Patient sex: M
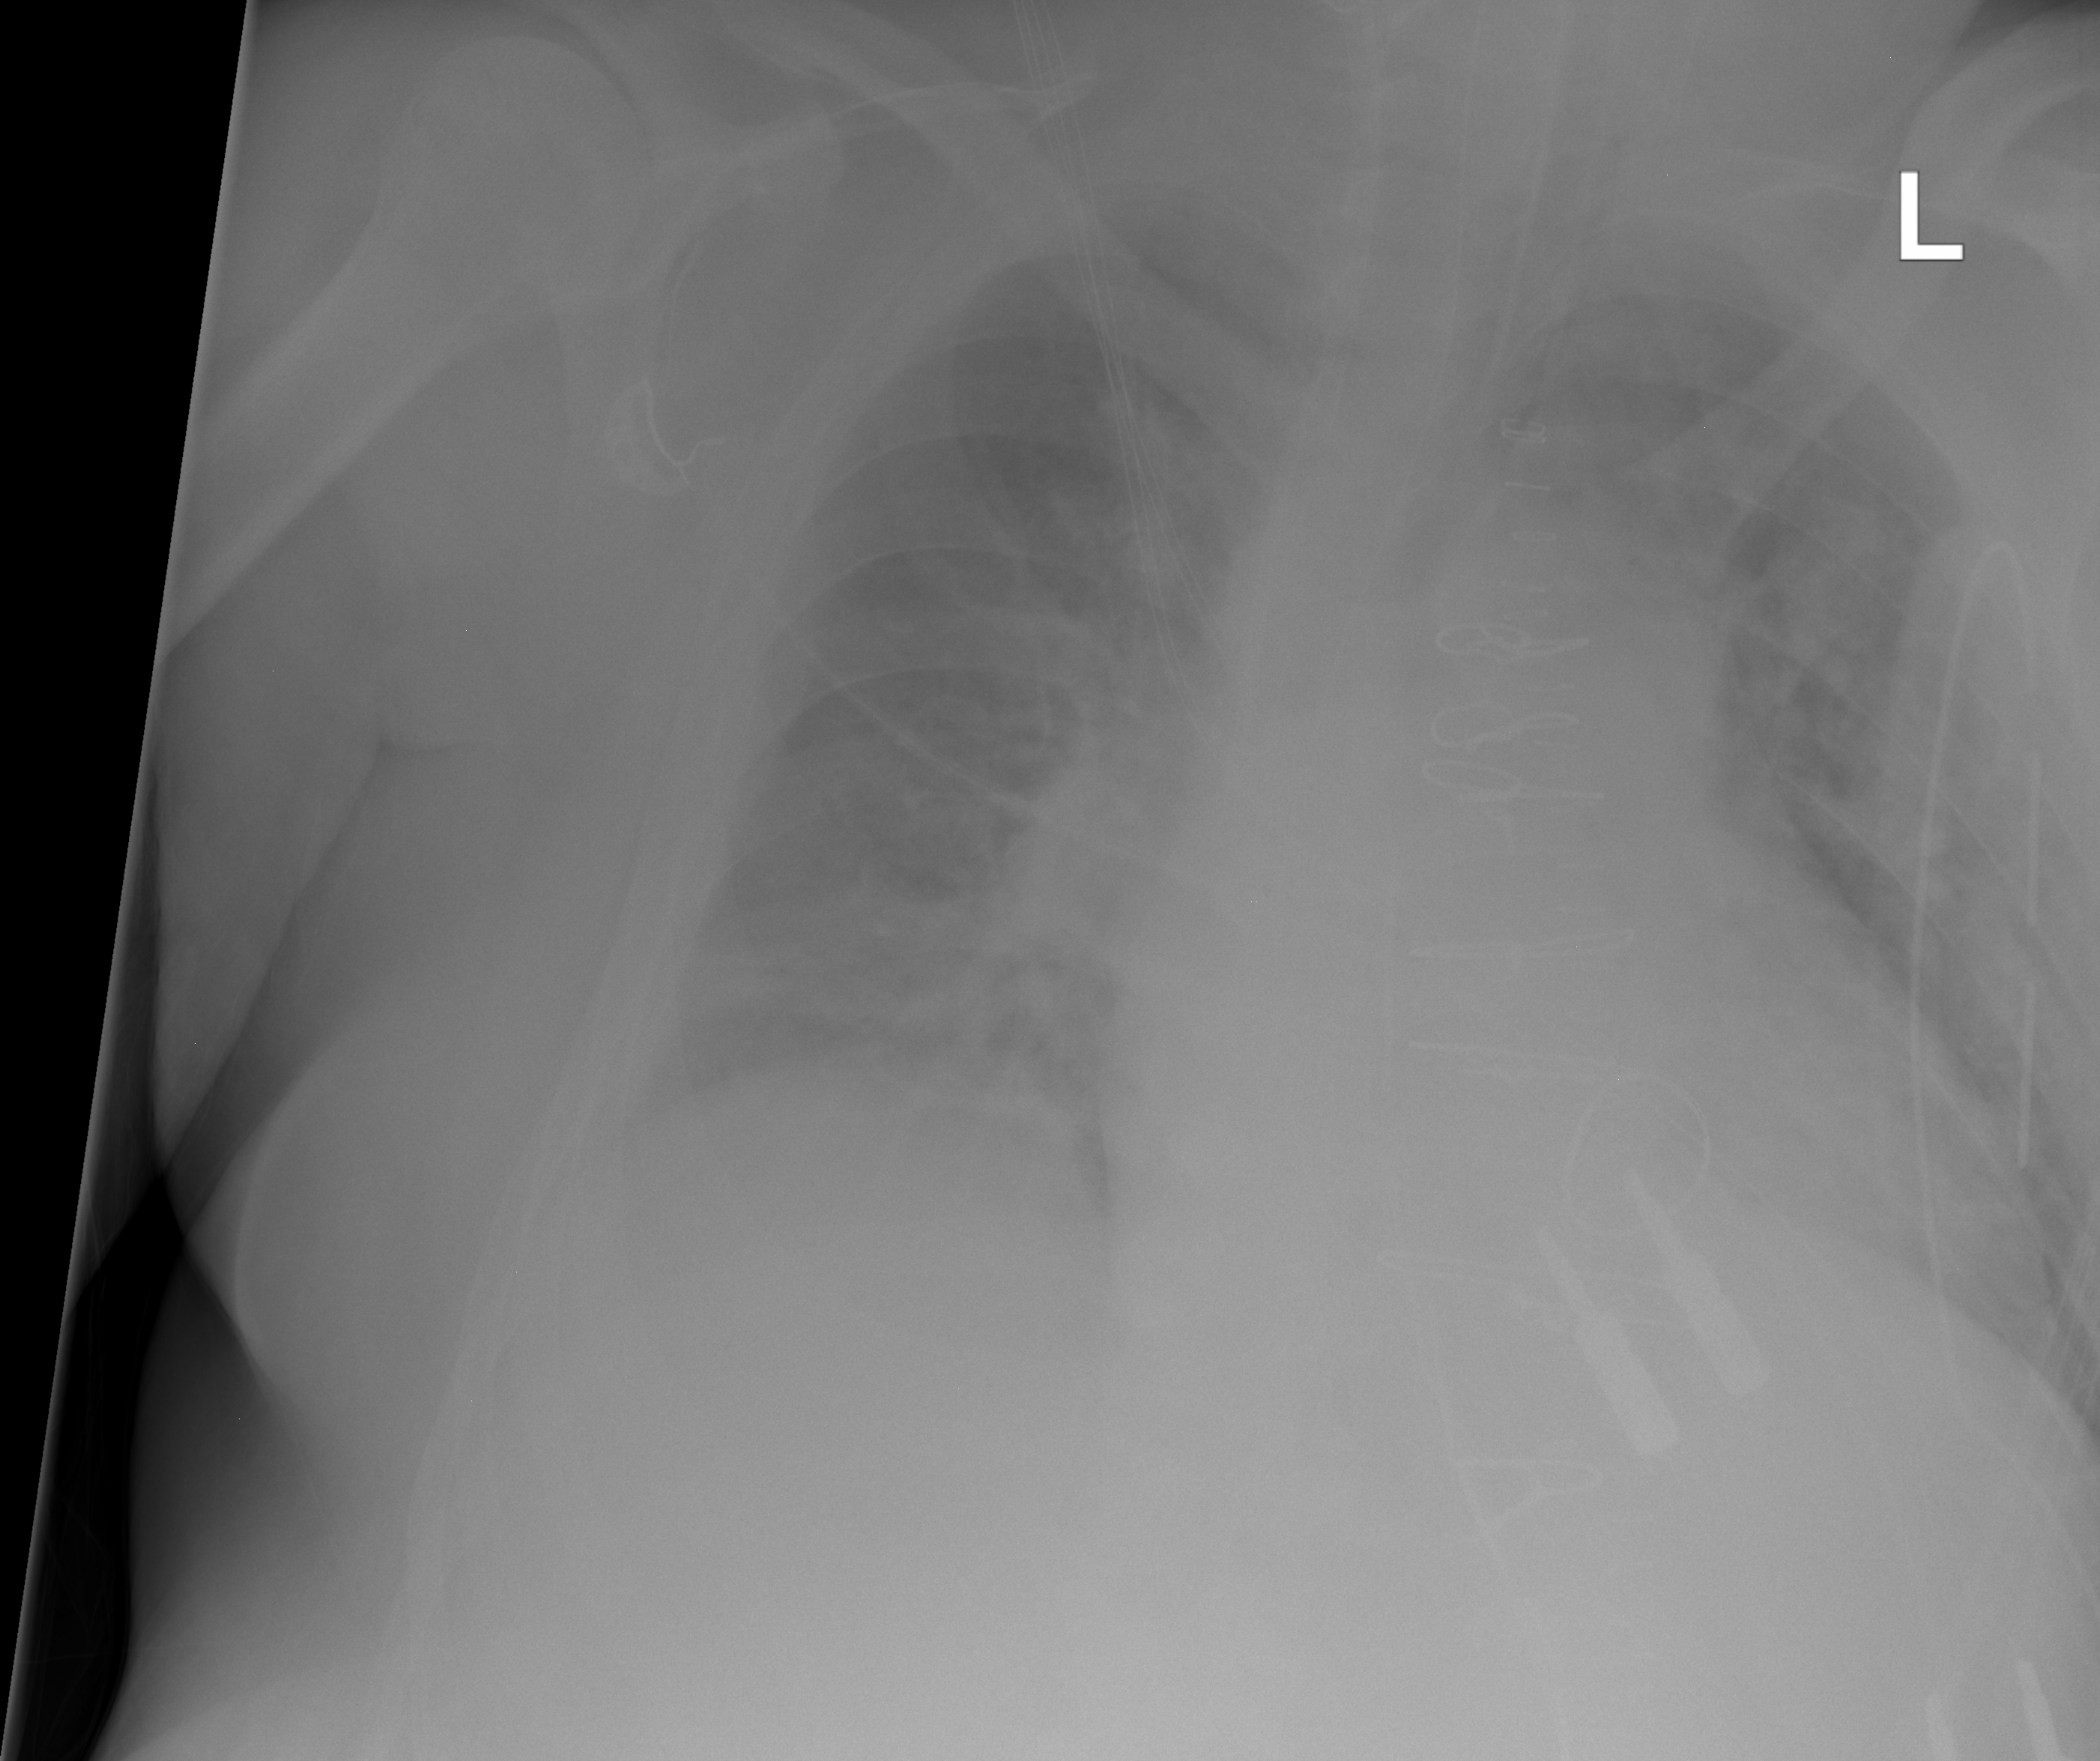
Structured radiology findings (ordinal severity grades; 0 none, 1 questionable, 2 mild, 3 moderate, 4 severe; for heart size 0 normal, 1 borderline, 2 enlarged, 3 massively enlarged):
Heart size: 2
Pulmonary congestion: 2
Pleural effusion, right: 2
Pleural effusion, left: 2
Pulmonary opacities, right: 1
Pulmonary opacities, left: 1
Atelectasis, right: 2
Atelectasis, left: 2